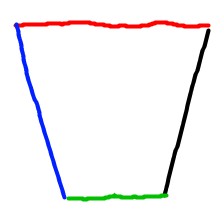
Shape: trapezoid